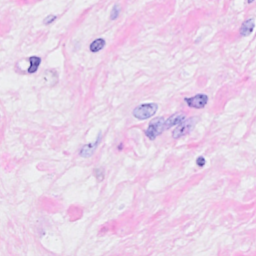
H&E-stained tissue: Breast